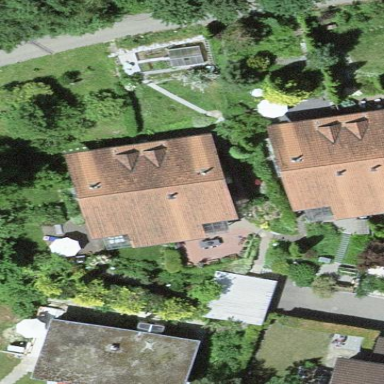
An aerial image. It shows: Residential building.